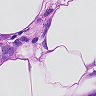
Metastatic tissue present: yes